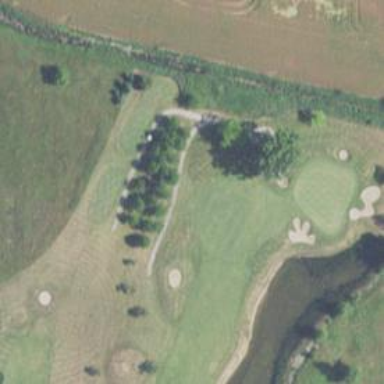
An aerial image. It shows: Golf hole.